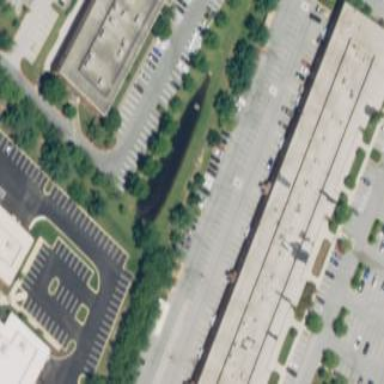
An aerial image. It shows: Office building.